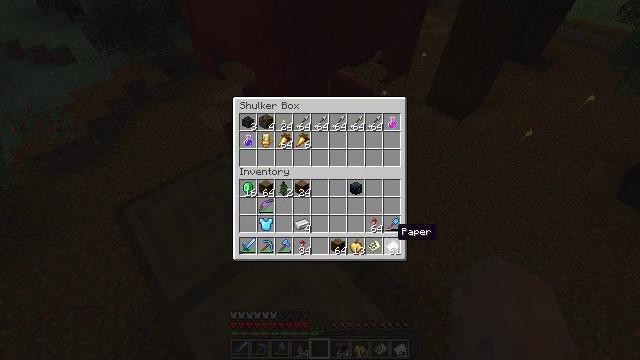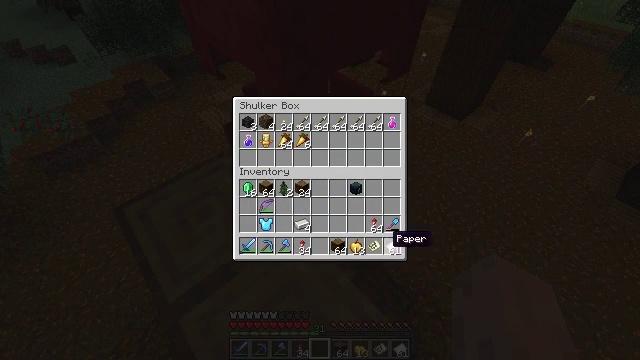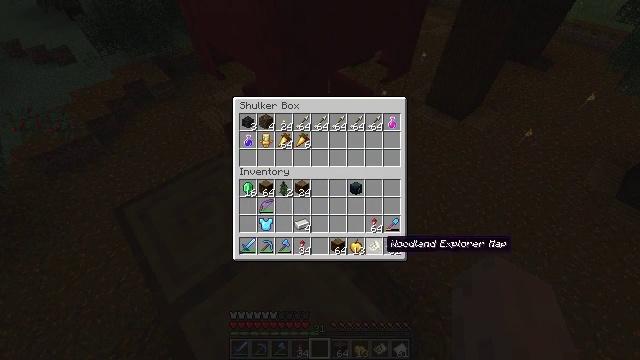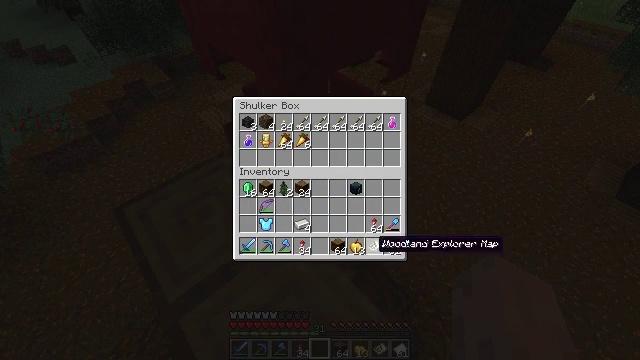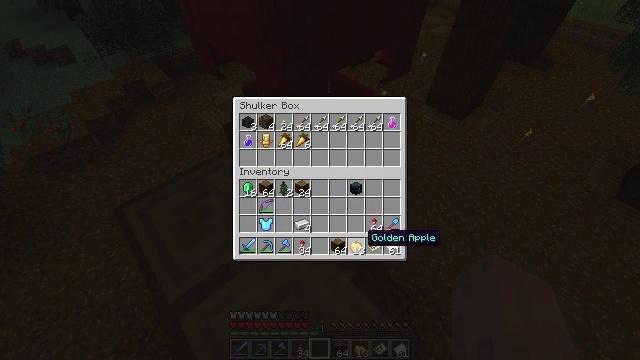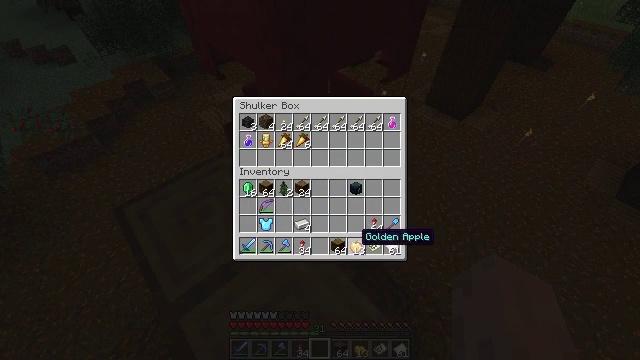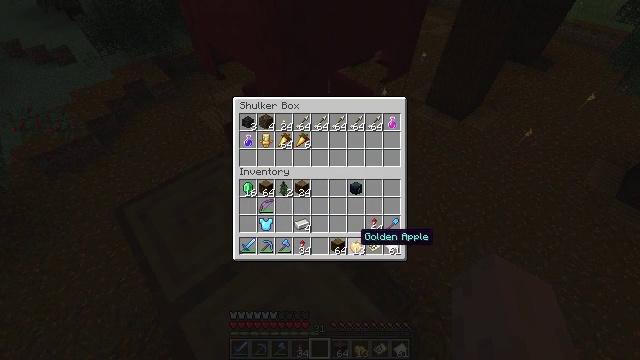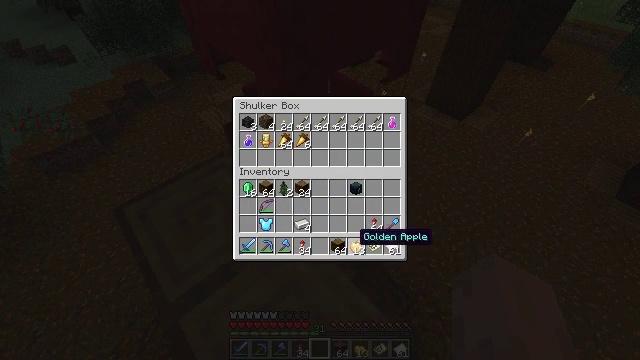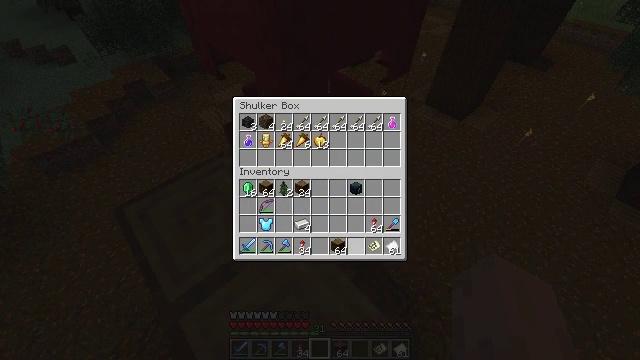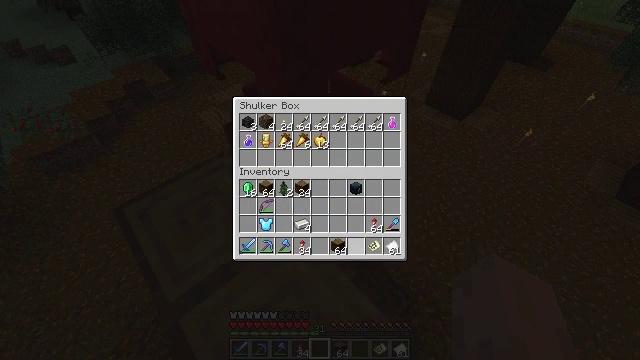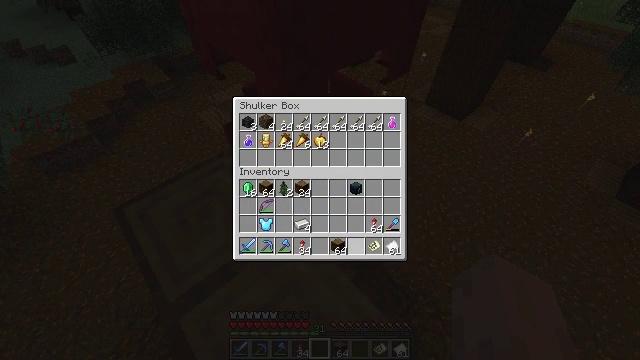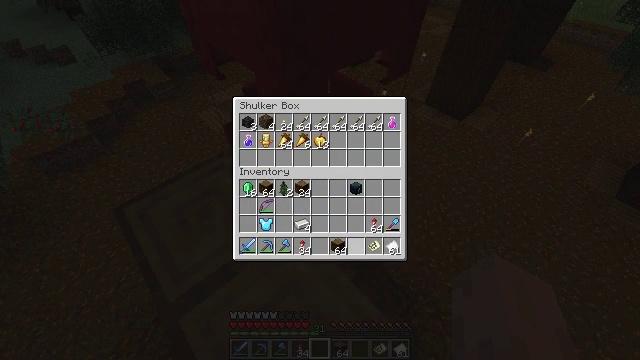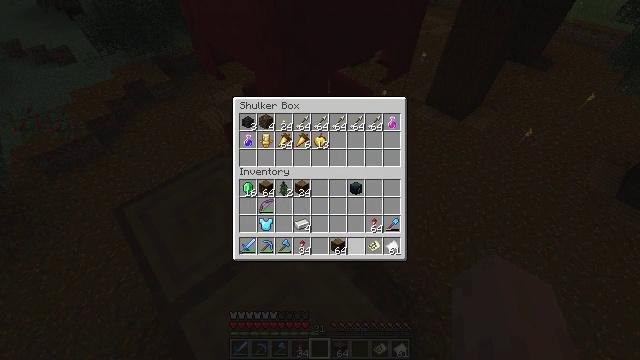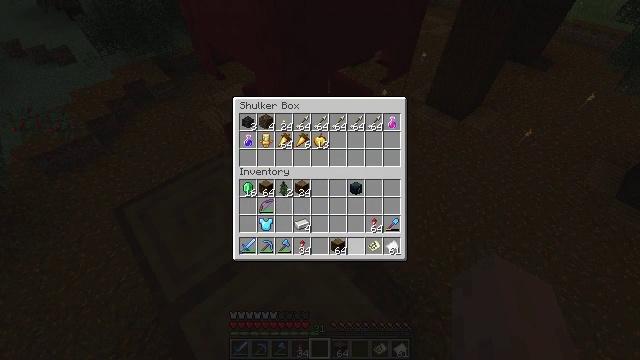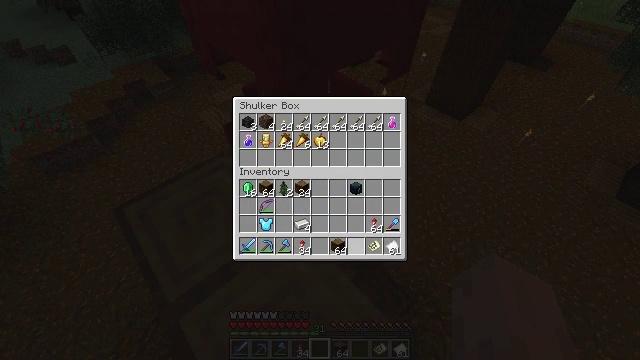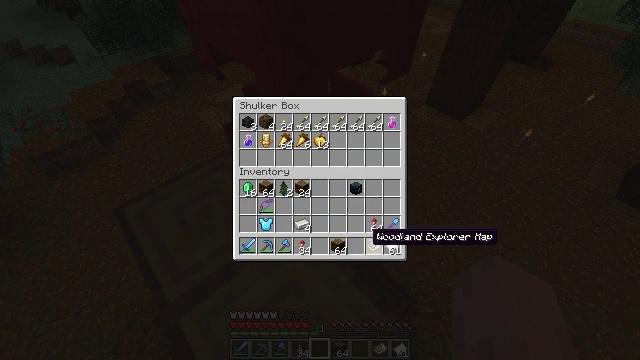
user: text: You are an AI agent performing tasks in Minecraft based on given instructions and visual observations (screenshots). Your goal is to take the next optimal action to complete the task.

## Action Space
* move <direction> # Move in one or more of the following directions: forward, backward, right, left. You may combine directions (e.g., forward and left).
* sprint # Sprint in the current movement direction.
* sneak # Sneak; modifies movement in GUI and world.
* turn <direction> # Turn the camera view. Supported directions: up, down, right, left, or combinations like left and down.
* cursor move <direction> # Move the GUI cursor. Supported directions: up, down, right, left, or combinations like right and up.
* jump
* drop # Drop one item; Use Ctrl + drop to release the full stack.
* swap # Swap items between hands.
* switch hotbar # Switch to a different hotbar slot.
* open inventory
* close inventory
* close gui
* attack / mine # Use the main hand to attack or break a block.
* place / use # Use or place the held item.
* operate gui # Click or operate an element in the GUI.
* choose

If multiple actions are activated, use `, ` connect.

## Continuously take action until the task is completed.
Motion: motion action
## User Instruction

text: Destroy the red shulker box for reuse.
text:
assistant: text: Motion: sneak, cursor move down
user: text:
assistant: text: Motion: sneak
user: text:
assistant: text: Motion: sneak, cursor move left
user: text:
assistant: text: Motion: sneak, cursor move left
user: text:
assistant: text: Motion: sneak
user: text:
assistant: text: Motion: sneak
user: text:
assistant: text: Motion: sneak
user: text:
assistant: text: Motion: sneak, operate gui
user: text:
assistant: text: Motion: sneak, operate gui
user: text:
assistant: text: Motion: sneak, operate gui
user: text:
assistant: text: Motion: sneak, operate gui
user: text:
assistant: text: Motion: sneak
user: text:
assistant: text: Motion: sneak
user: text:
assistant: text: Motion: sneak
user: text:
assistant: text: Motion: sneak
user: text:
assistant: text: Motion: sneak
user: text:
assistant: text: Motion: sneak
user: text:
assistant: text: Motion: sneak
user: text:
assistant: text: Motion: sneak
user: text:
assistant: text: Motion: sneak
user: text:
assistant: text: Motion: sneak
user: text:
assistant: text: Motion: sneak
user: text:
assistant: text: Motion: sneak, cursor move up
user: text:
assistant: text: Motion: sneak
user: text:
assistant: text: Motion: sneak
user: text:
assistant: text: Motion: sneak
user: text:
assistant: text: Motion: sneak
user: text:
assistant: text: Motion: sneak
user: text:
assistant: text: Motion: sneak
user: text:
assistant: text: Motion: sneak